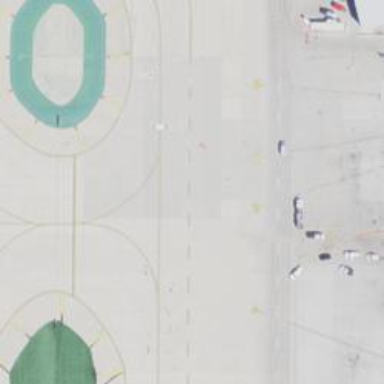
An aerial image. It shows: Image of taxiway at airport.